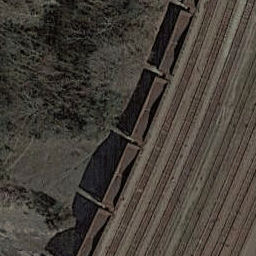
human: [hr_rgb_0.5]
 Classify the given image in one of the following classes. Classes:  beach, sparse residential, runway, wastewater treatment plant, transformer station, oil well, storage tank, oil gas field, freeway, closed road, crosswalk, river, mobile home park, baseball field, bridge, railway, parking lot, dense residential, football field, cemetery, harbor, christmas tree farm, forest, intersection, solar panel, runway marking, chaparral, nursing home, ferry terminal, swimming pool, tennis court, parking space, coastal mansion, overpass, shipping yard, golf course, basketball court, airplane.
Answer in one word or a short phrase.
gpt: railway